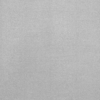
Label: dusty